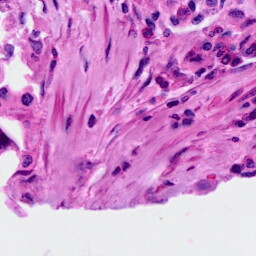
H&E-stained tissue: Cervix